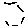
Label: hexagon